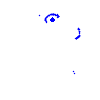
Particle: electron